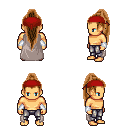
a pixel art fantasy rpg character, male body template, human, tanned skin, gray cape, metal pants, brown extra-long topknot hairstyle, red bandana, white cloth bracers, four views (front, back, left, right), 2x2 character sprite sheet, small pixel art, hard edges, no anti-aliasing